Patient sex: M
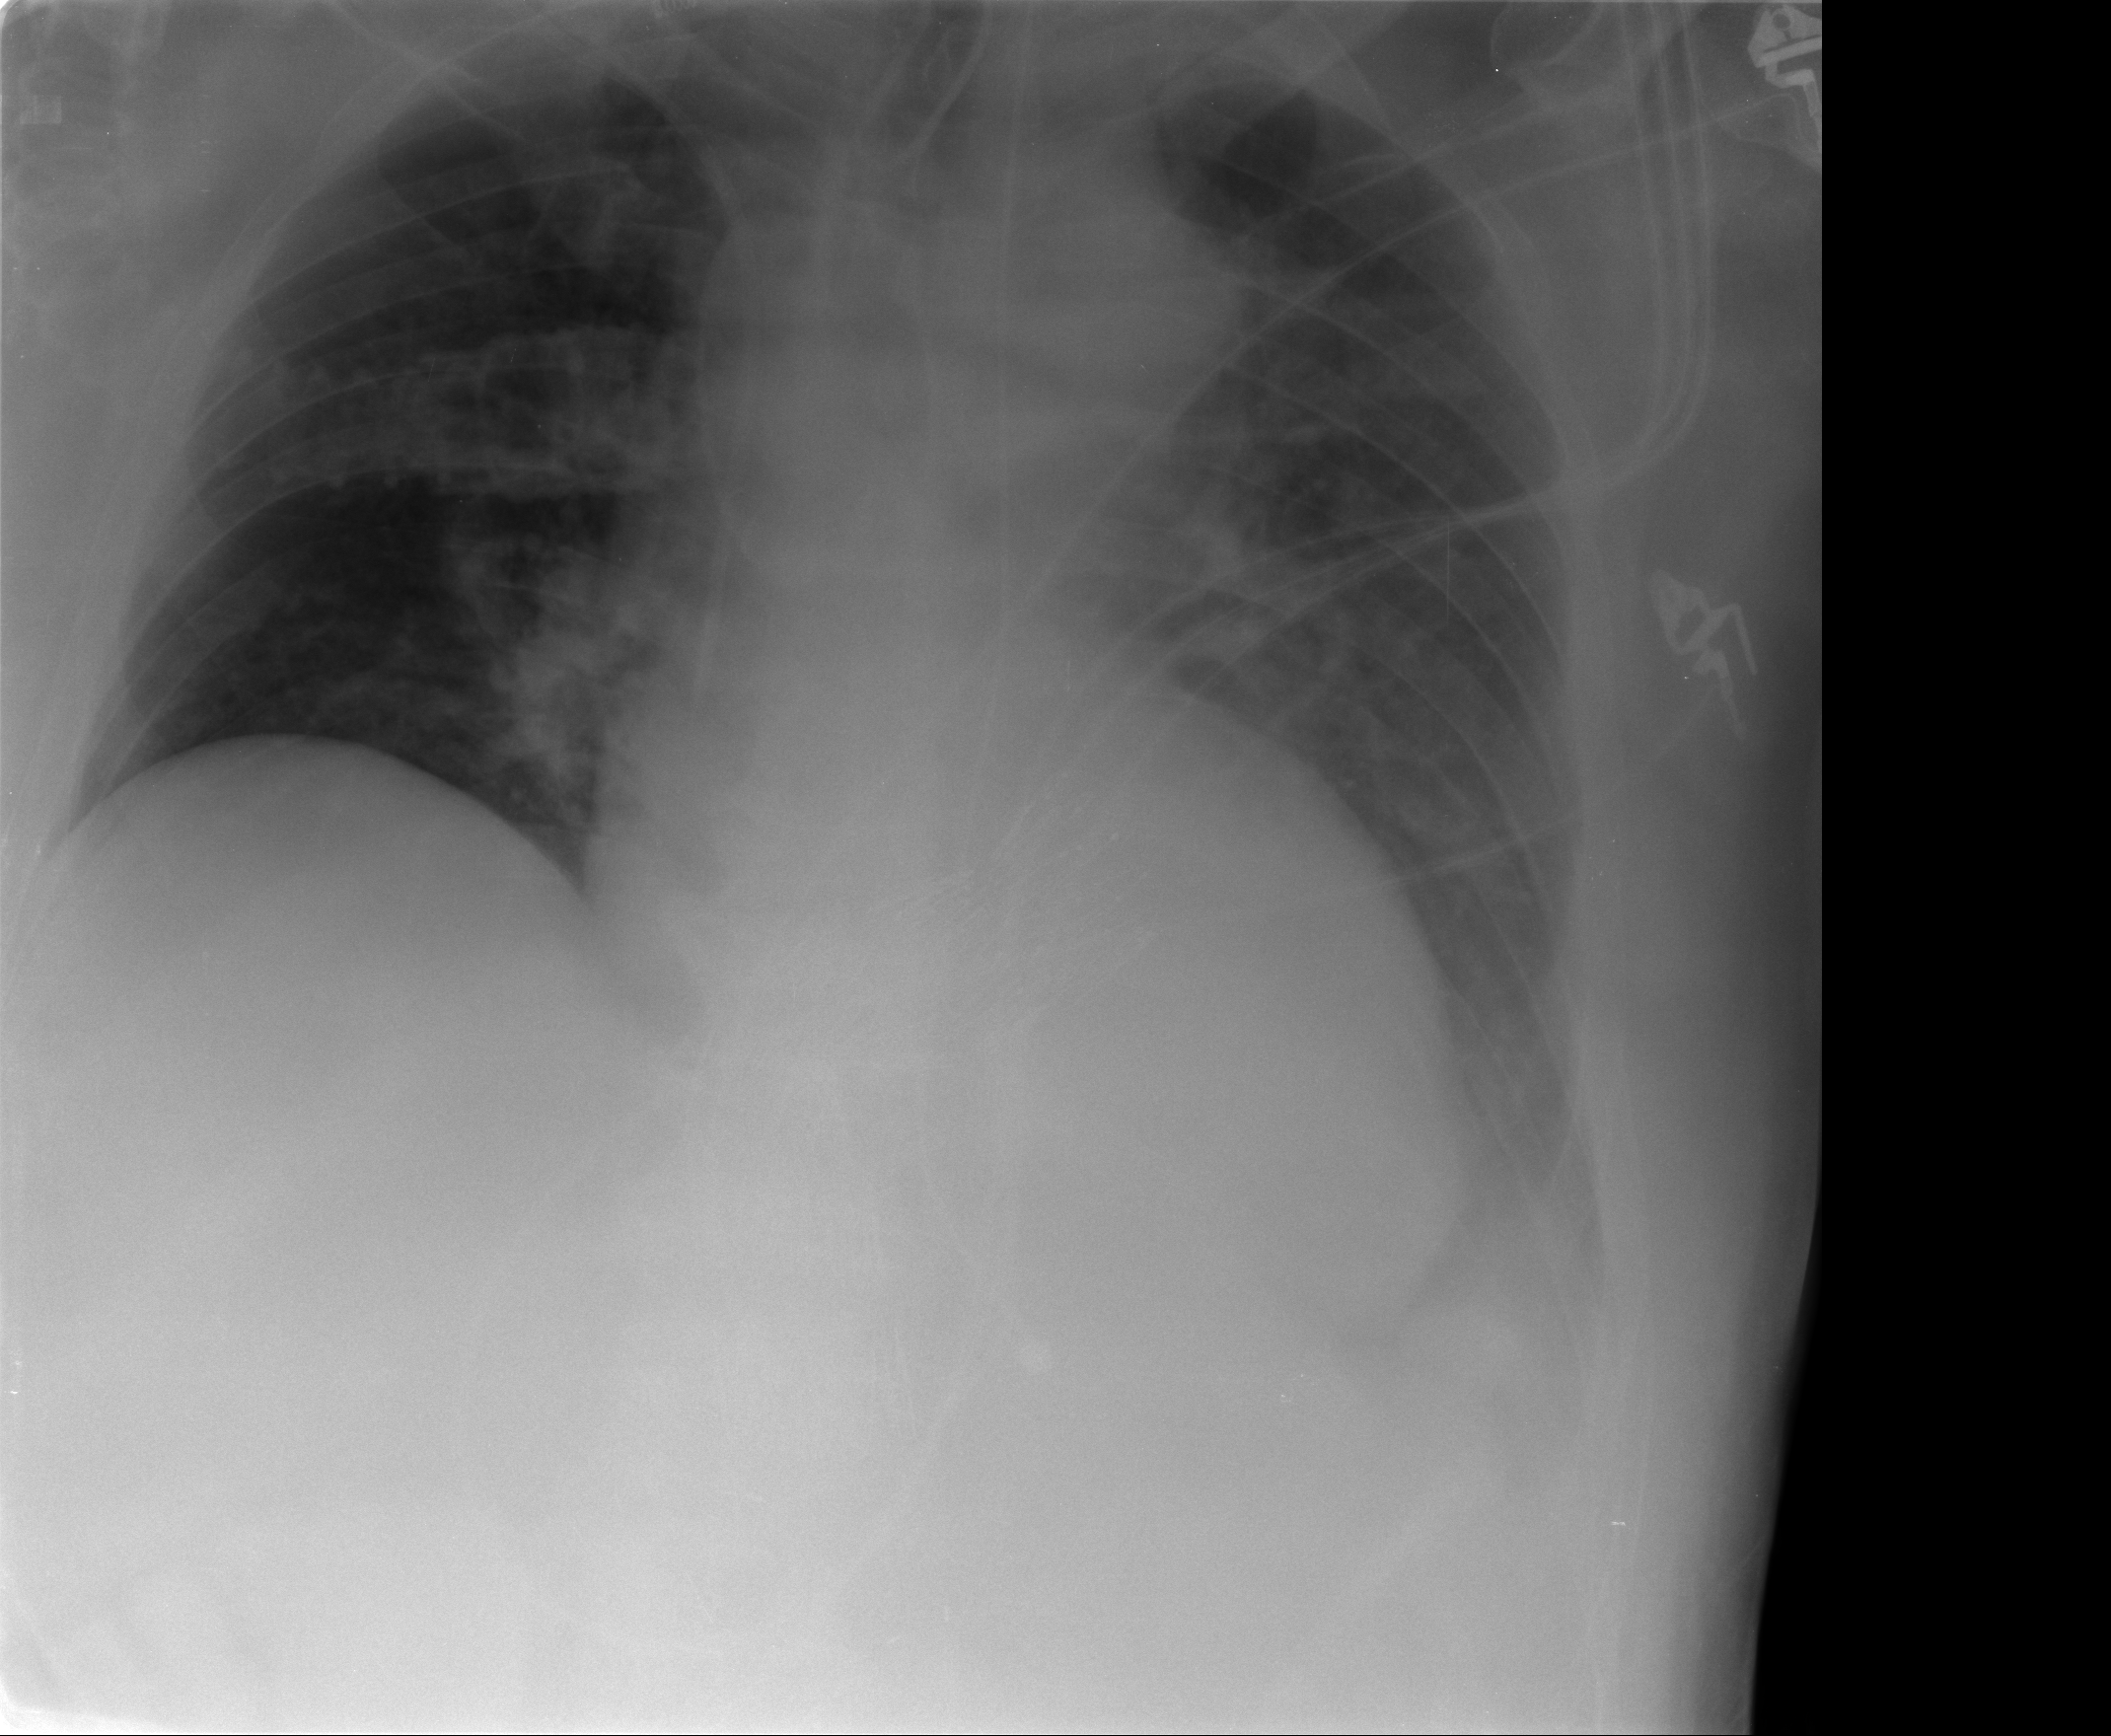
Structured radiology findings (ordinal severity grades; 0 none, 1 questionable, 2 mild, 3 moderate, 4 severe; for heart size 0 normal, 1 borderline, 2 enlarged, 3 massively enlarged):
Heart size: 2
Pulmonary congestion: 2
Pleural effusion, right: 0
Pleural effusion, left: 2
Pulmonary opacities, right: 2
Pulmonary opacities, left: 2
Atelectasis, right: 2
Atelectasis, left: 3